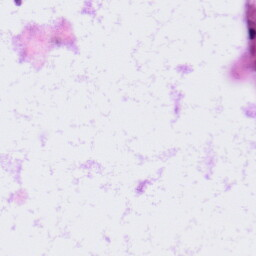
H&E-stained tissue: LymphNode